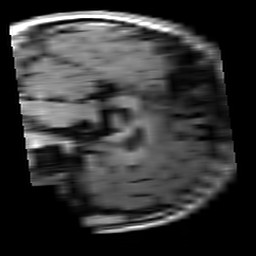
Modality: T1w
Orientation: sagittal
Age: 22
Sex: male
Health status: healthy
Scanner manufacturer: siemens
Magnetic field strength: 3 T
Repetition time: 4.1 s
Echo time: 0.0085 s